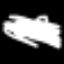
Label: line